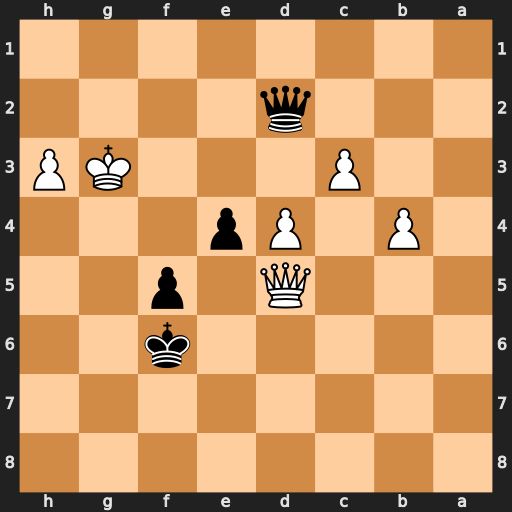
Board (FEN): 8/8/5k2/3Q1p2/1P1Pp3/2P3KP/3q4/8
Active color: b
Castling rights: -
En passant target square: -
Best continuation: f4+ Kh4 Qf2+ Kh5 Qf3+ Kh6 Qxh3+